Interaction volume radius: 10 \u00c5
Interaction volume height: 15 \u00c5
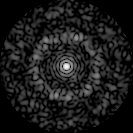
Disorder parameter: 0.8467